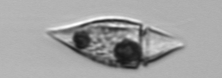
Label: Amphidinium